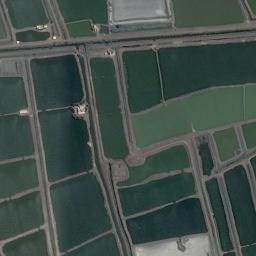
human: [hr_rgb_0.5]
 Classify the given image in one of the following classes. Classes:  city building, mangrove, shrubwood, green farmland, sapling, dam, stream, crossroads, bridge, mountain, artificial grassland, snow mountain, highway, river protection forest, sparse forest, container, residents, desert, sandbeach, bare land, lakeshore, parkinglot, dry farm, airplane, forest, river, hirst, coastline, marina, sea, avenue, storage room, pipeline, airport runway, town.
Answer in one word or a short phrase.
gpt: green farmland